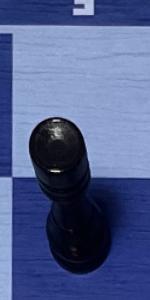
Label: Rook_Black